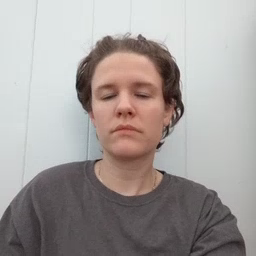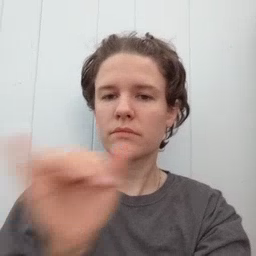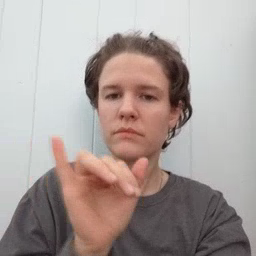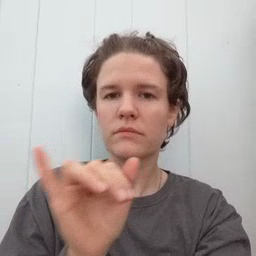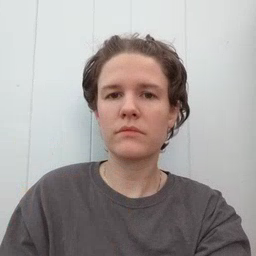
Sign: same